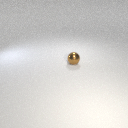
small brown metal sphere